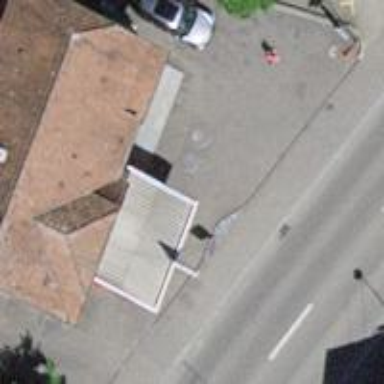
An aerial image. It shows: Fuel station.